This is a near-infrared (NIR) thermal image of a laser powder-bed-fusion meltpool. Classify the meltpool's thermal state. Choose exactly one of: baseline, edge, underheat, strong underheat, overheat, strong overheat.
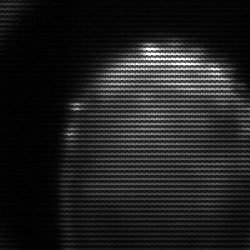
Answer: edge